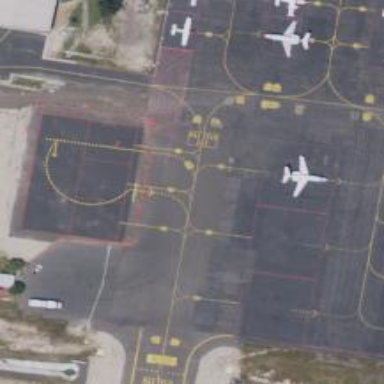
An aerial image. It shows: View of taxiway at the airport.